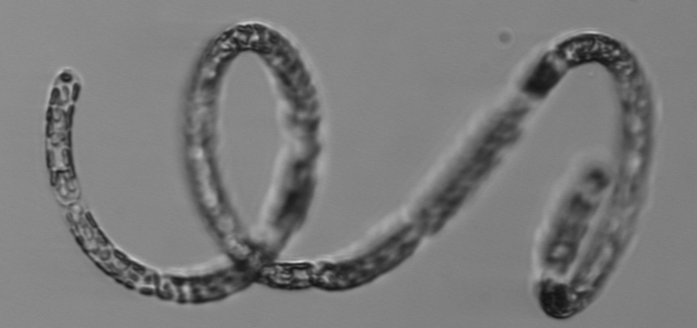
Label: Guinardia_striata